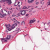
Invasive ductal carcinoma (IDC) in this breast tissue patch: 1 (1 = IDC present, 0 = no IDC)